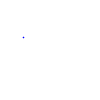
Particle: proton